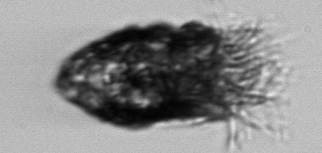
Label: Stenosemella_pacifica